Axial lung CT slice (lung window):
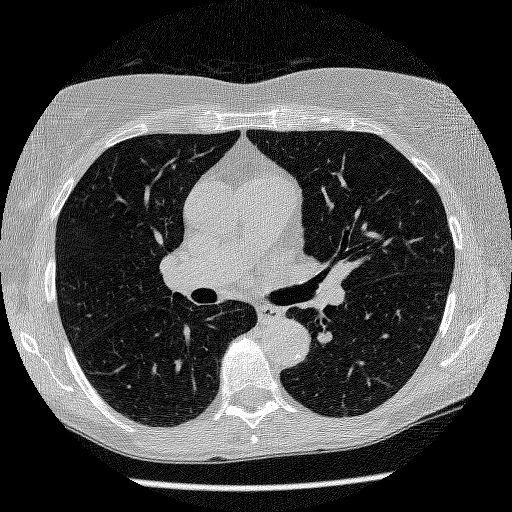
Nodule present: no